Question: My history before the rebase (reword):
'''
A-B--------G----------L
\ \
C-D-E-F H-I-J-K
'''
I wanted to reword G and L so I checkout their branch and did a rebase rewording them, this is what I ended up with:
'''
A-B------------------------G*-L*
\ C-D-E-F G-H-I-J-K
'''
Here's an image to illustrate the current tree:

Now let me explain better. Before rebasing. One of the top two commits was next to the second branch. After rebasing it was updated.
So, can someone explain why did that happen? And if I can fix that? Thanks.
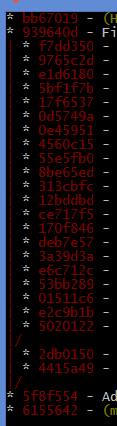
Answer: Reword is the same as edit so commit's hash and commit's time will be changed.
After rebase your tree should look like that (your tree in the question body is wrong I suppose):
'''
A-B------------------------G*-L*[master]
\ C-D-E-F G-H-I-J-K[branch2]
'''
Note that commit G is still in 'branch2'. To fix that you should rebase 'branch2' to new commit G*.
'''
git rebase --onto <G* hash> <G hash> branch2
'''
After that G commit will be gone:
'''
A-B--------G*----------------L*[master]
\ C-D-E-F H-I-J-K[branch2]
'''